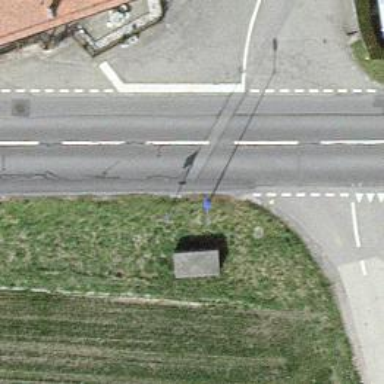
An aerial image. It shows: Bus stop with platform for public transport.